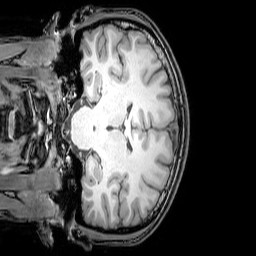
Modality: T1w
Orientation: coronal
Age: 23
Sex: female
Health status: healthy
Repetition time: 0.081 s
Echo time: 0.037 s